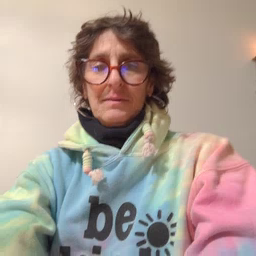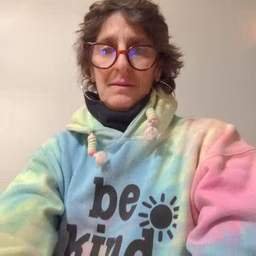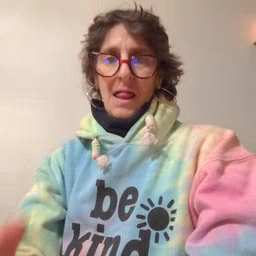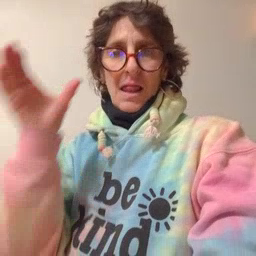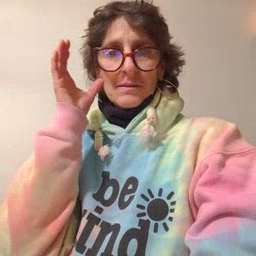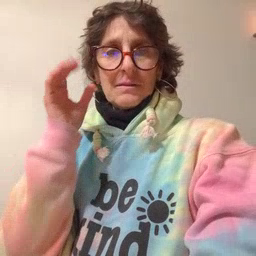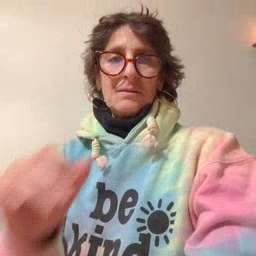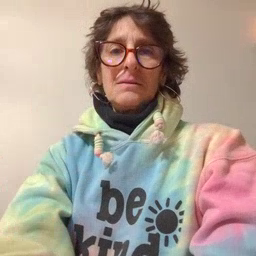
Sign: listen